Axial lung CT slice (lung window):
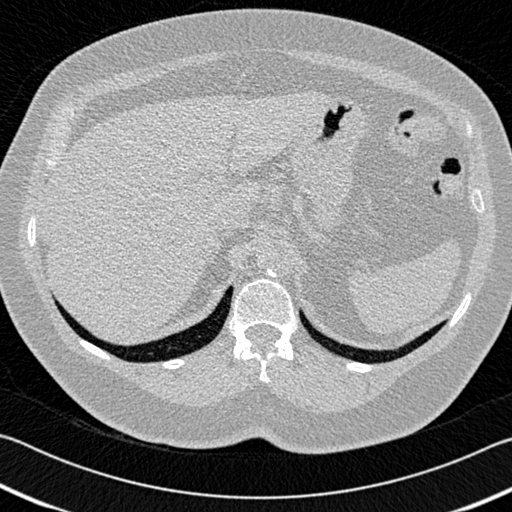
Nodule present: no